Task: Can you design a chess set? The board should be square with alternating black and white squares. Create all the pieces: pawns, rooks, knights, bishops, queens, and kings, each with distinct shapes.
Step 2623:
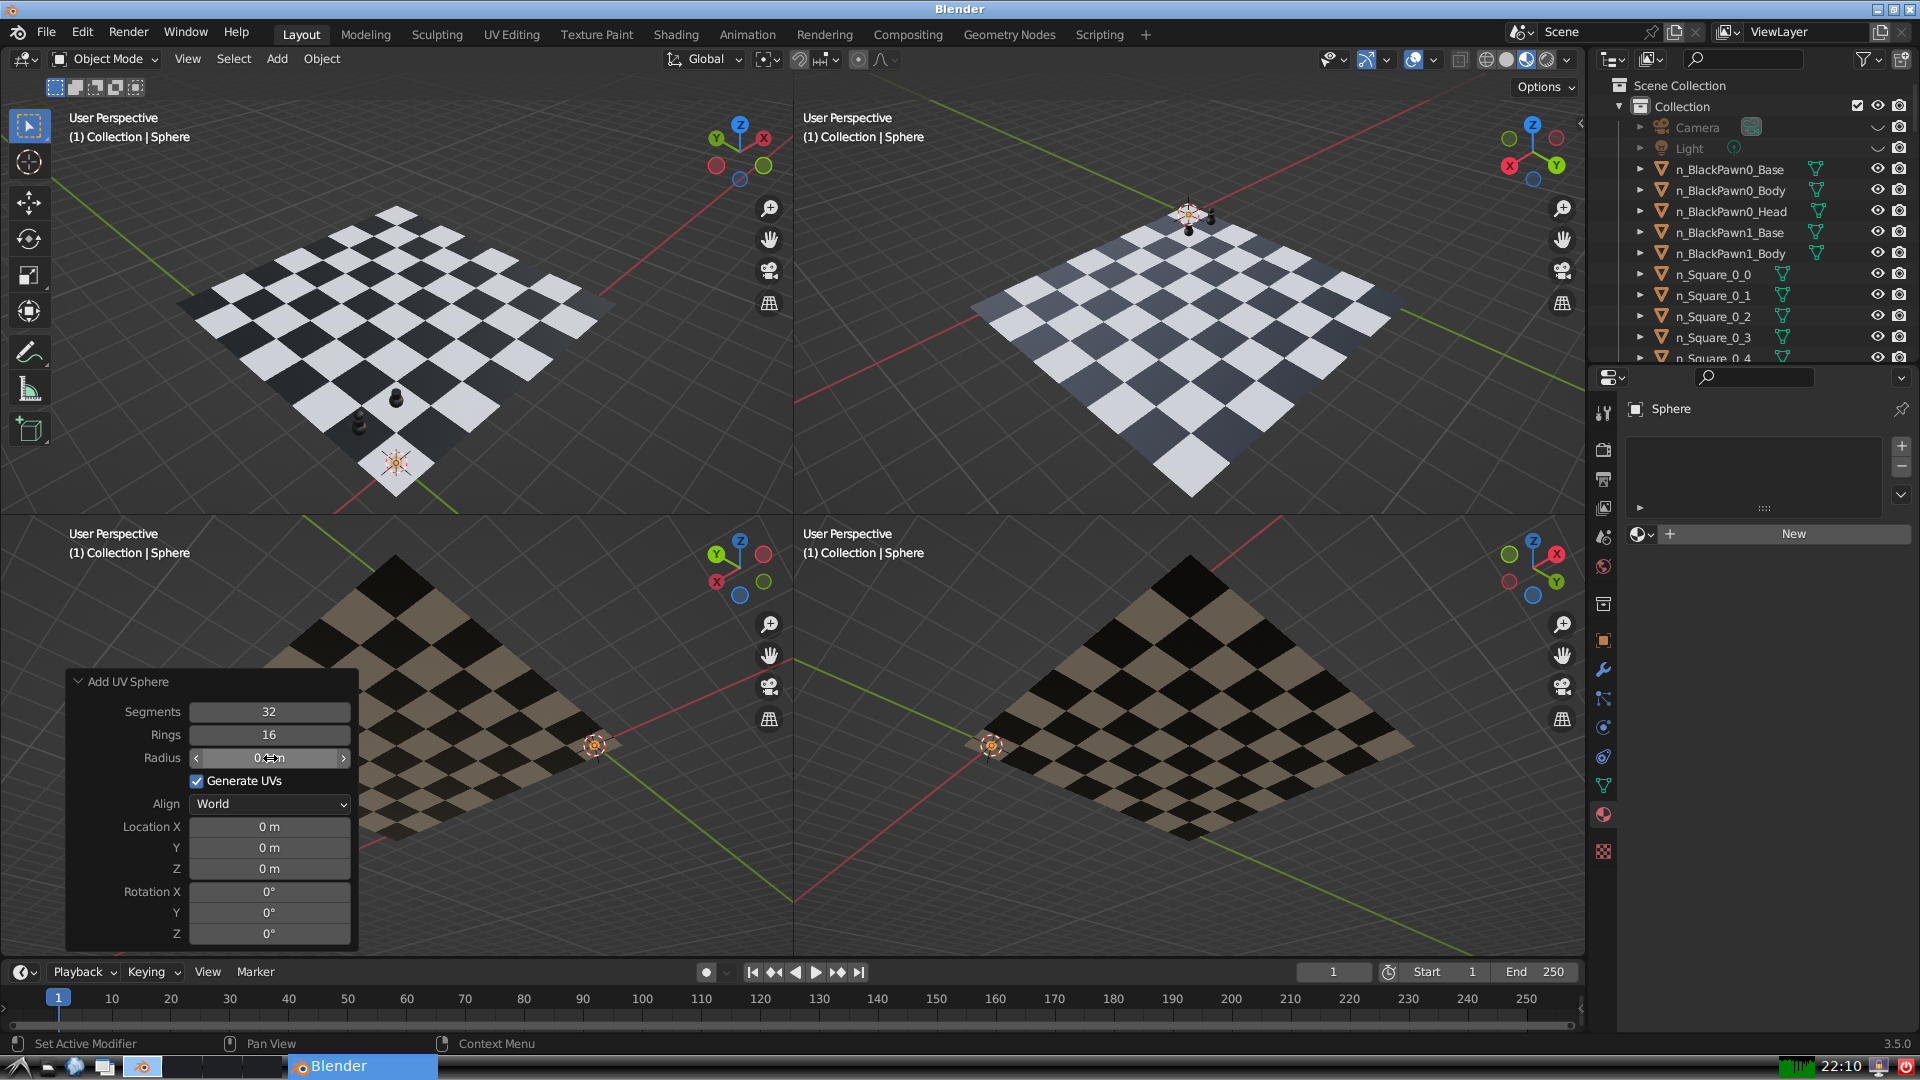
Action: {"mouse_move": [960, 540]}